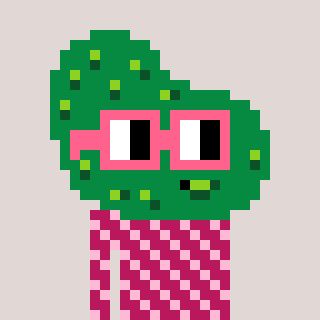
a pixel art character with square pink glasses, a pickle-shaped head and a darkpink-colored body on a warm background